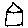
Label: house